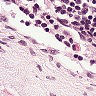
Metastatic tissue present: no